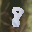
Label: 8